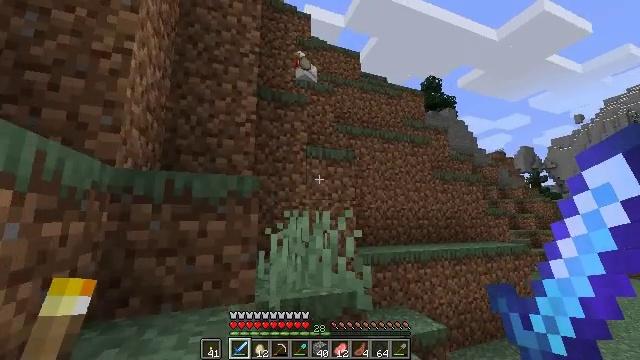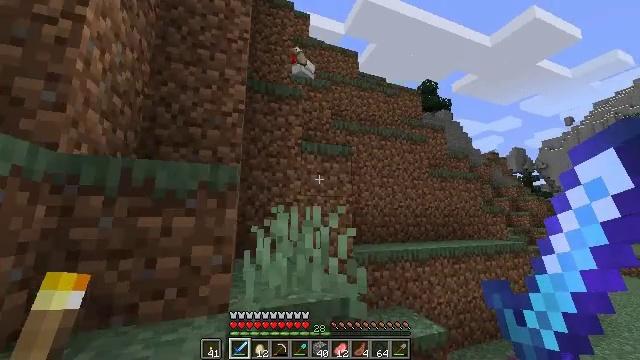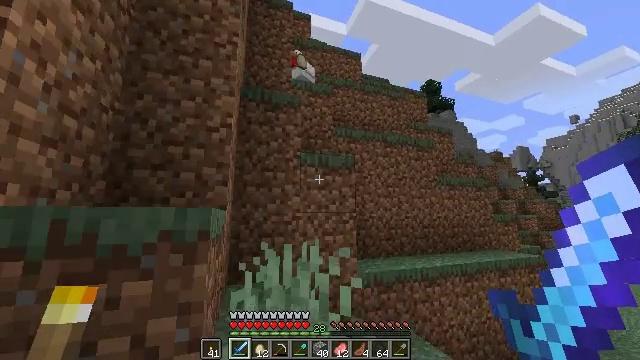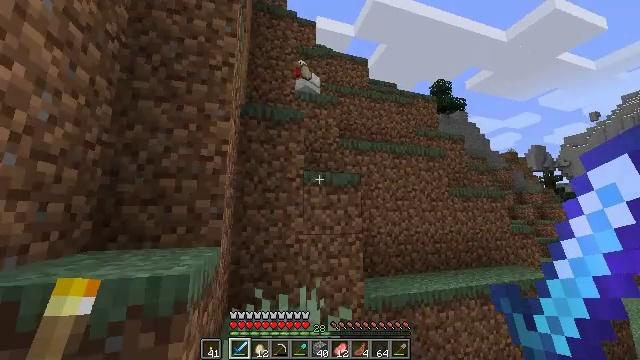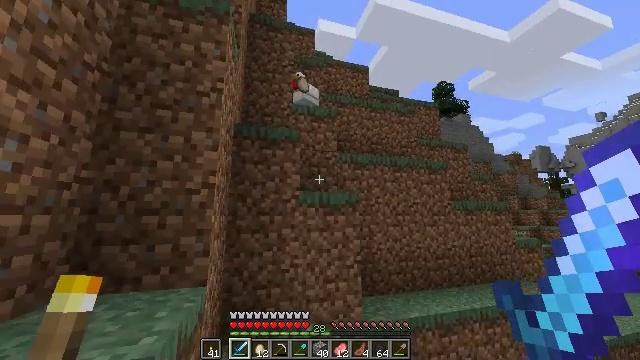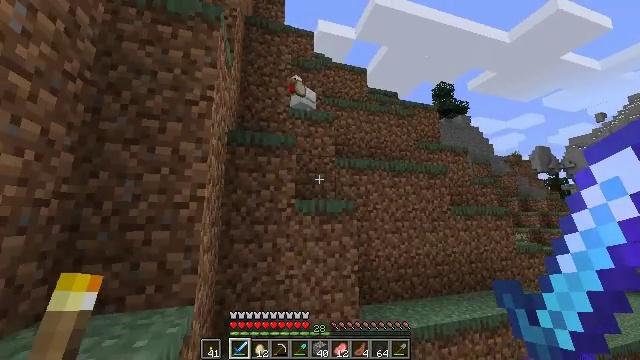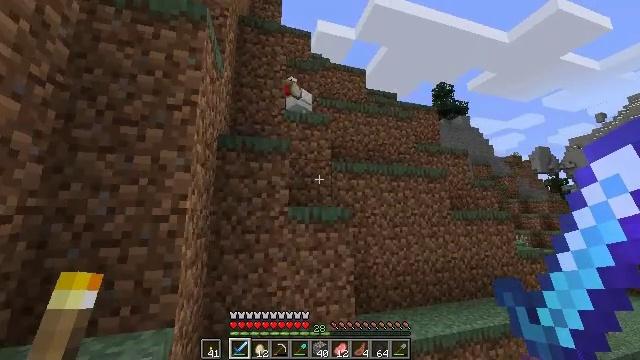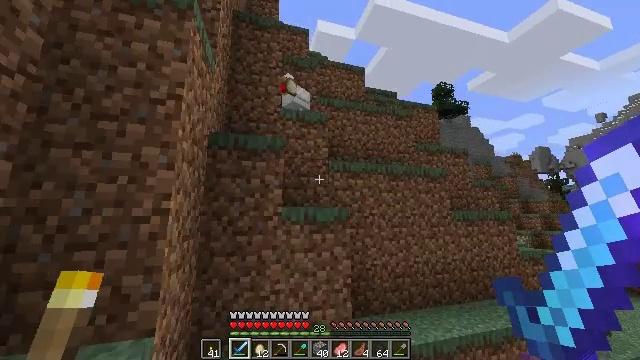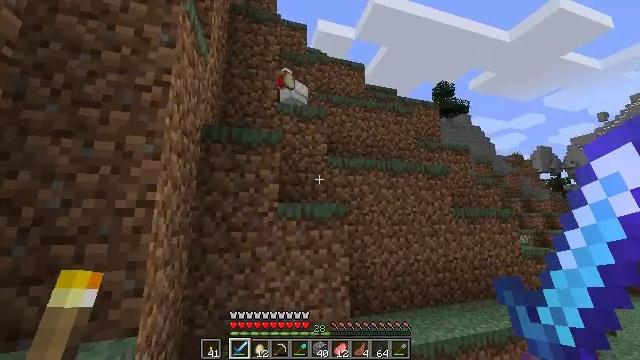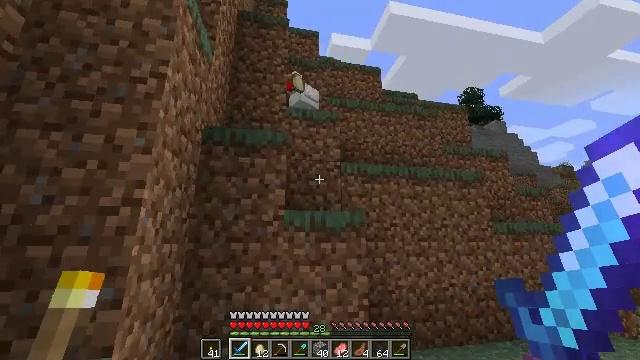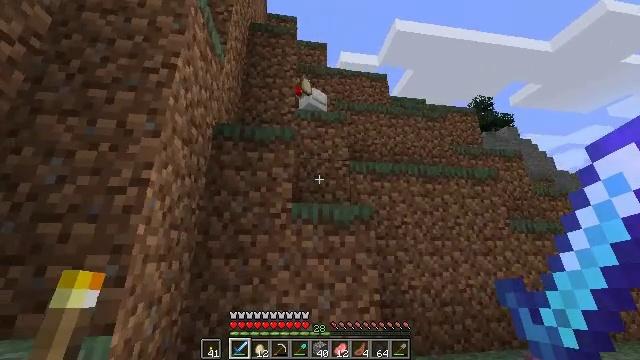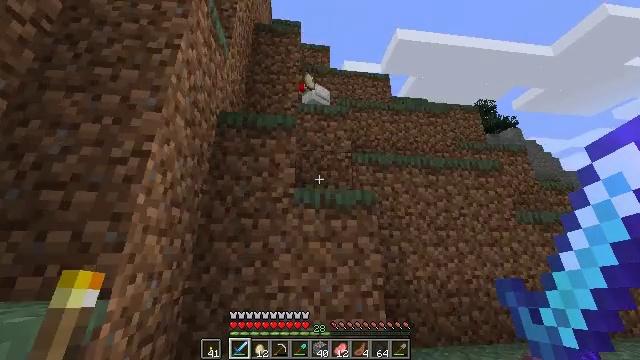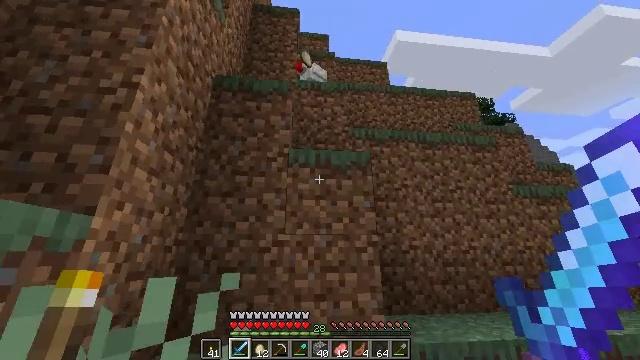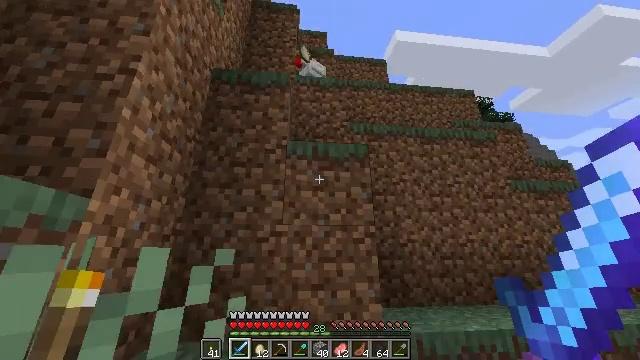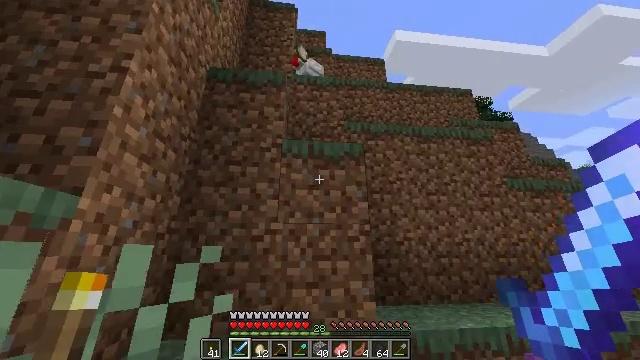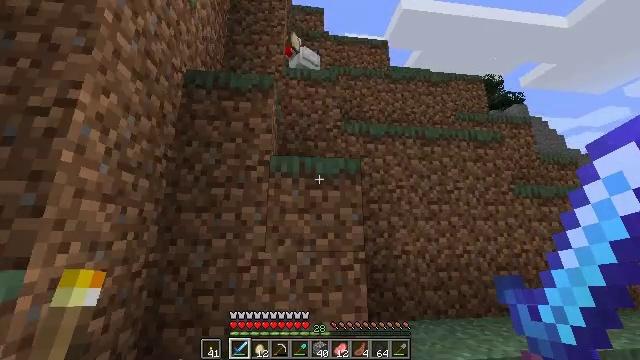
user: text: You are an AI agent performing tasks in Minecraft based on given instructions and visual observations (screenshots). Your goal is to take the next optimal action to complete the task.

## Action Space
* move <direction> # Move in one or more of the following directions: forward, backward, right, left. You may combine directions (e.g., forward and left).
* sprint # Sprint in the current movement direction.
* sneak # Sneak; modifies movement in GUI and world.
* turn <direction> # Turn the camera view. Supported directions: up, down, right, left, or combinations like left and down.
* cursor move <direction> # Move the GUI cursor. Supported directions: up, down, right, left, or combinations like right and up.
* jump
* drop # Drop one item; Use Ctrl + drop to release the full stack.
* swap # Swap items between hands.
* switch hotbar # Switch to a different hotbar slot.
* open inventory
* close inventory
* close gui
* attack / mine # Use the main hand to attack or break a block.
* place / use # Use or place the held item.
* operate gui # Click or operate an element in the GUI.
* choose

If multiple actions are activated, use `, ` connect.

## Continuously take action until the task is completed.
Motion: motion action
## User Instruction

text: Kill mobs.
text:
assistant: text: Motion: move forward, sprint
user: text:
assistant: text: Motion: move forward, sprint, jump
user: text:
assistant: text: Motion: move forward, sprint, turn left, jump
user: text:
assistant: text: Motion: move forward, sprint, jump
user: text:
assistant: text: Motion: move forward, sprint, jump
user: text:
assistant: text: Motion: move forward, sprint
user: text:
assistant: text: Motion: move forward, sprint
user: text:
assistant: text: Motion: move forward, sprint
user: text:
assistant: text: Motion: move forward, turn left and up
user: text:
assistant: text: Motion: move forward, turn left and up
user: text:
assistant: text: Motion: move forward, turn left and up
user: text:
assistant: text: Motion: move forward
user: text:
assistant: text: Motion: move forward, jump
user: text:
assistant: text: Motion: move forward, jump
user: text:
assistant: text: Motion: move forward, turn down, jump
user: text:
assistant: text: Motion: move forward, turn down, jump
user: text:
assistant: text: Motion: move forward, turn down, jump
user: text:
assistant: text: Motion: move forward, turn down, jump
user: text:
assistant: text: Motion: move forward, jump
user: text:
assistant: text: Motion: move forward, sprint, jump
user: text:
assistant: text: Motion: move forward, sprint, turn down, jump
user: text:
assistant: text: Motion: move forward, sprint, turn down, jump
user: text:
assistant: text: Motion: move forward, sprint, turn down, jump
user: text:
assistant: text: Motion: move forward, sprint, jump
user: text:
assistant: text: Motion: move forward, sprint, jump
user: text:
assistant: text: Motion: move forward and move right, sprint, turn left and up, jump
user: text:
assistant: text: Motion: move forward and move right, sprint, turn left and up, jump
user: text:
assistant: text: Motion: move forward and move right, sprint, turn up, jump
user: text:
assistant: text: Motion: move forward and move right, sprint, turn up, jump
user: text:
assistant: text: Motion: move forward and move right, sprint, jump